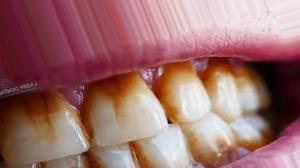
Condition: Tooth Discoloration